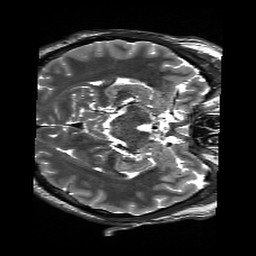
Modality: T2w
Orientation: axial
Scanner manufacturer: siemens
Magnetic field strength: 3 T
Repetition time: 13.52 s
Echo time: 0.088 s